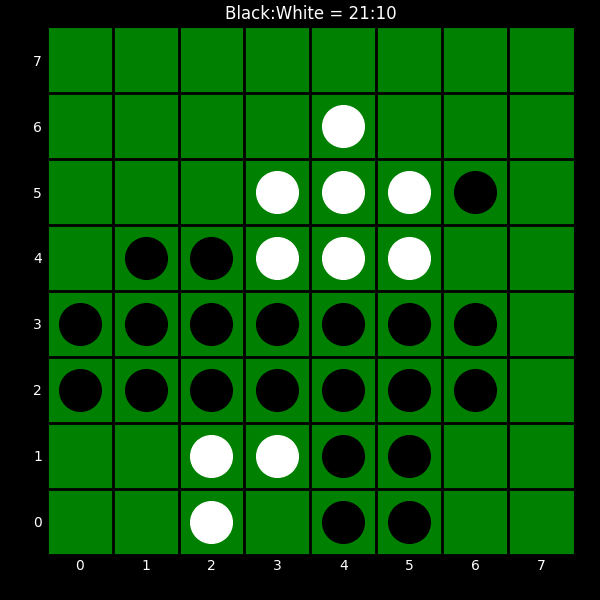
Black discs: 21
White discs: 10